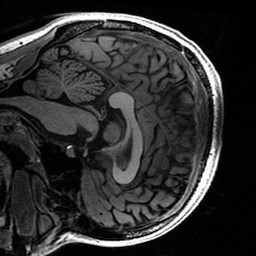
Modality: T1w
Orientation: sagittal
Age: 23
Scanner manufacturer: siemens
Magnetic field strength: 3 T
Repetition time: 2.4 s
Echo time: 0.00224 s